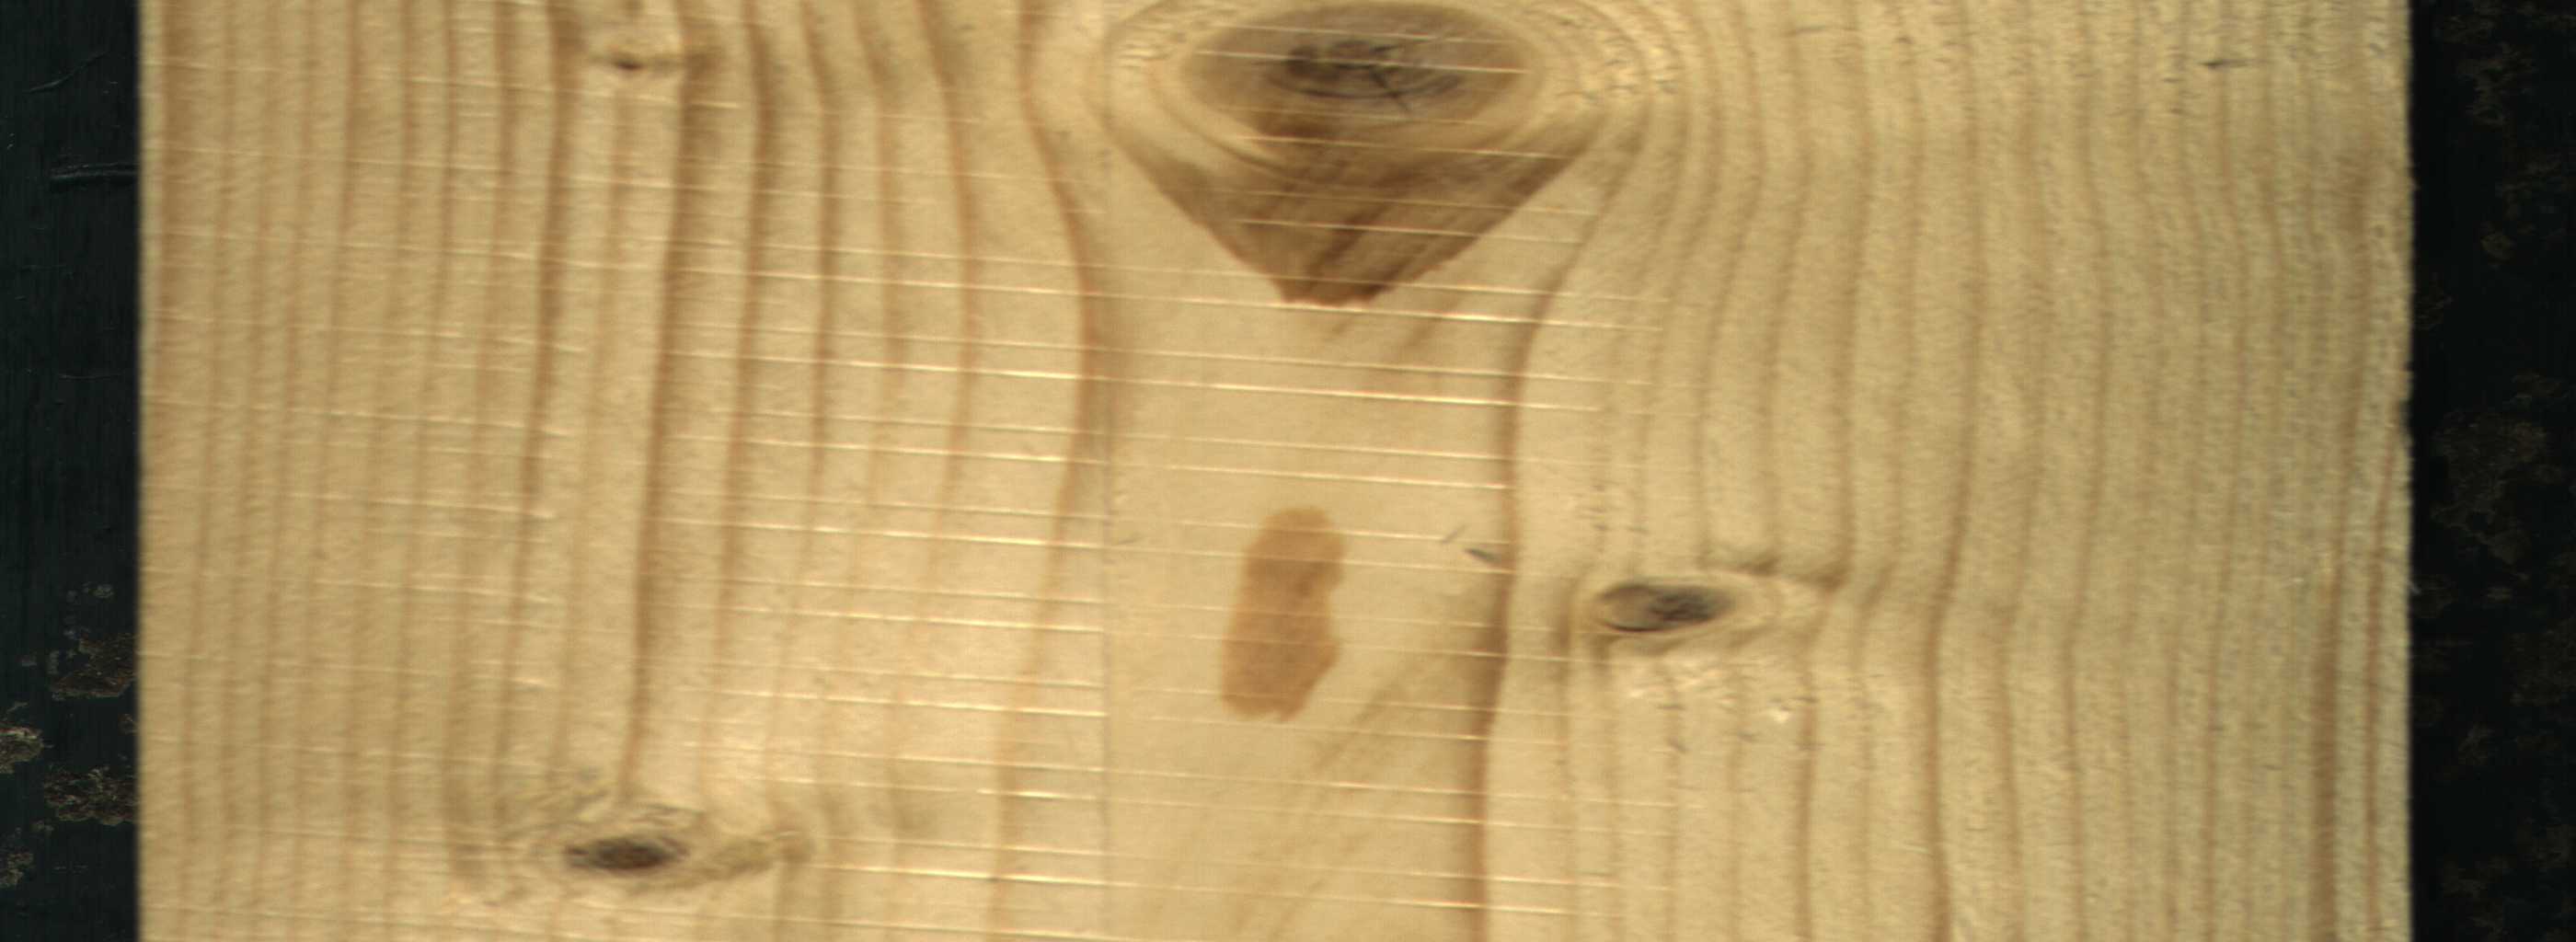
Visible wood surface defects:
Live_Knot
Live_Knot
Live_Knot